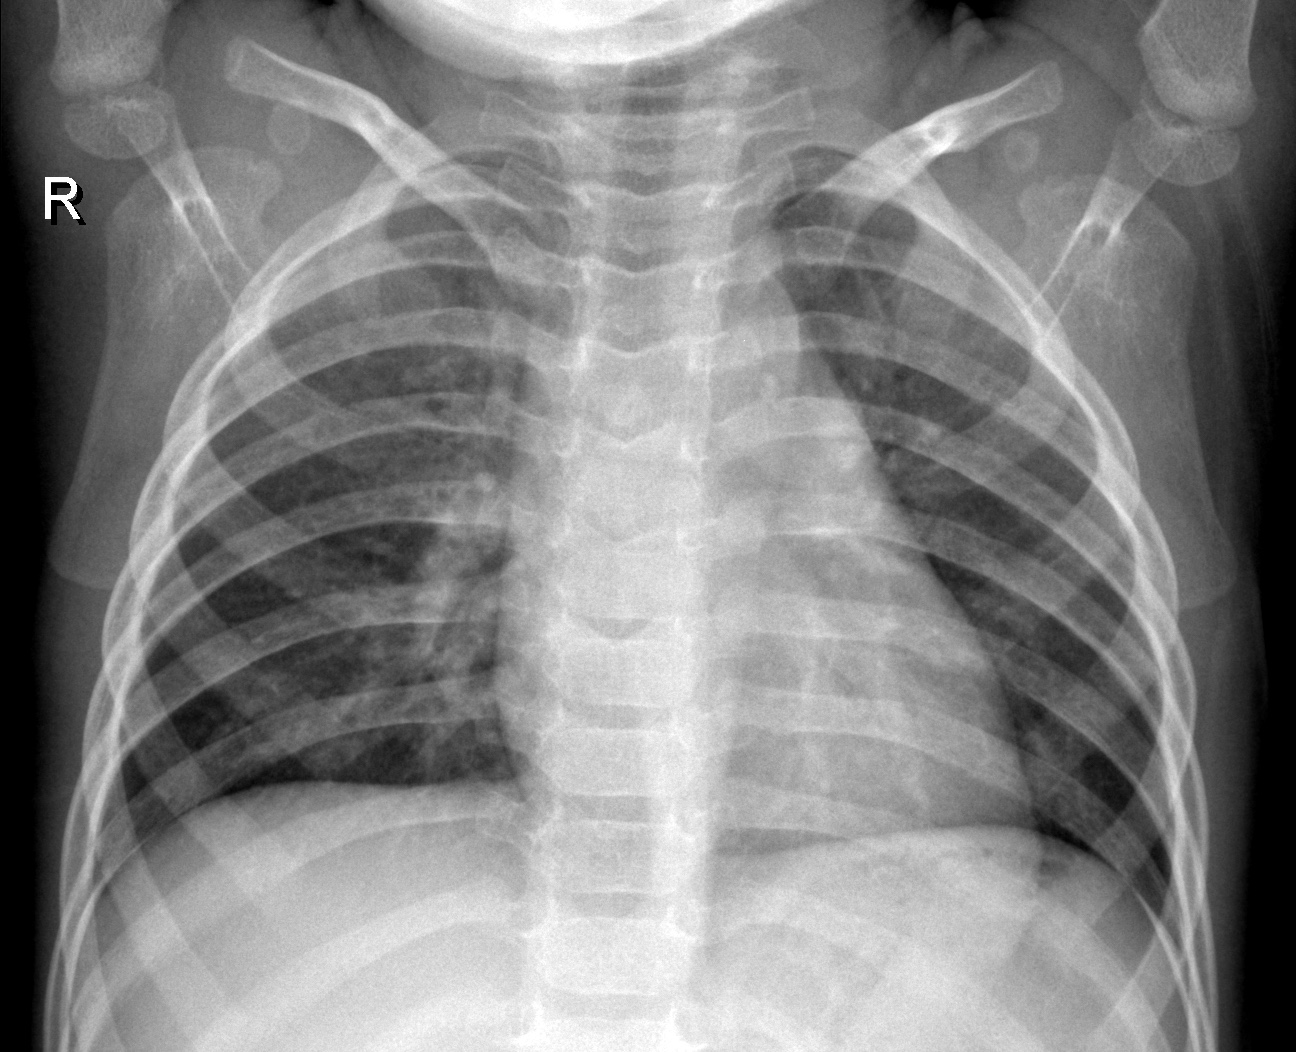
Diagnosis: NORMAL